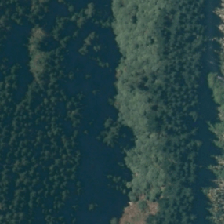
Land cover: indigenous_forest